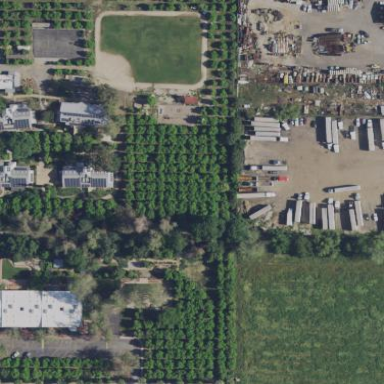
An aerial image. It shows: Orchard.